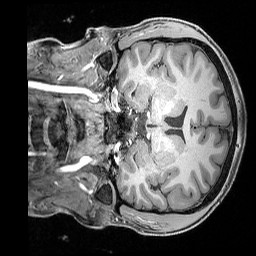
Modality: T1w
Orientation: coronal
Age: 27
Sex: female
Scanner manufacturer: siemens
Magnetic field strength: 3 T
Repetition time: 2.3 s
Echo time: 0.00324 s